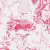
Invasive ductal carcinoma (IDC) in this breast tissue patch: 0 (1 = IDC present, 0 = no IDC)